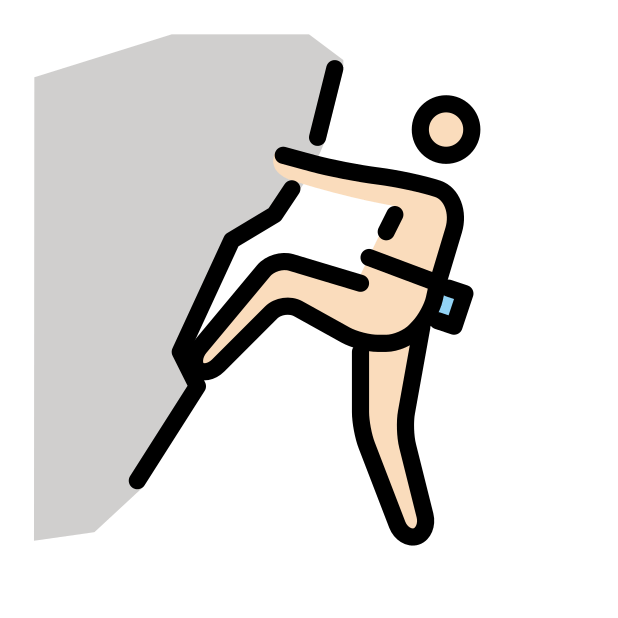
person climbing: light skin tone